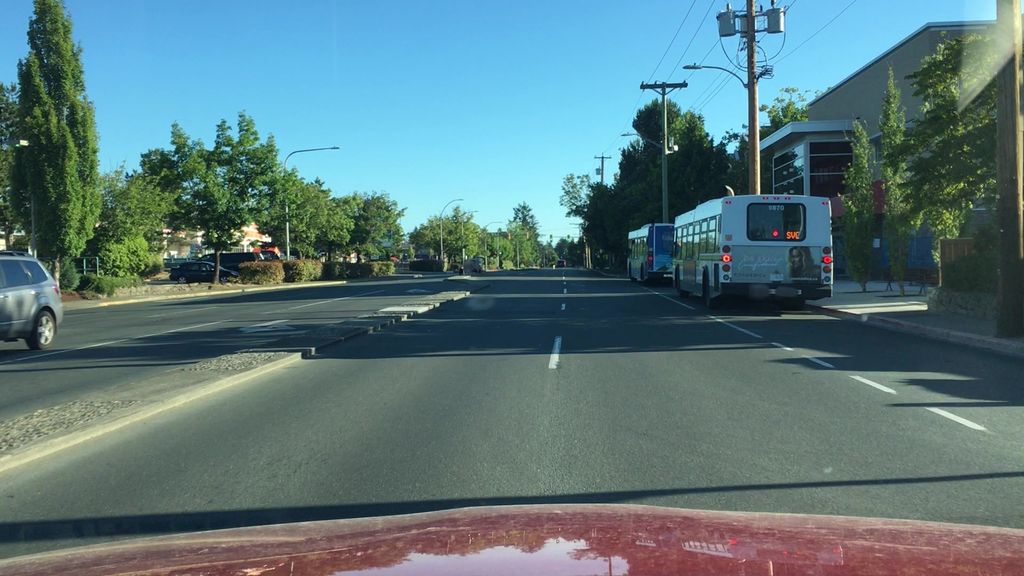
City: victoria